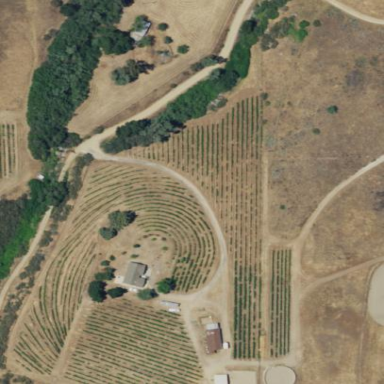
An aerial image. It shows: Unique farmland featuring vineyard where grapes are grown.